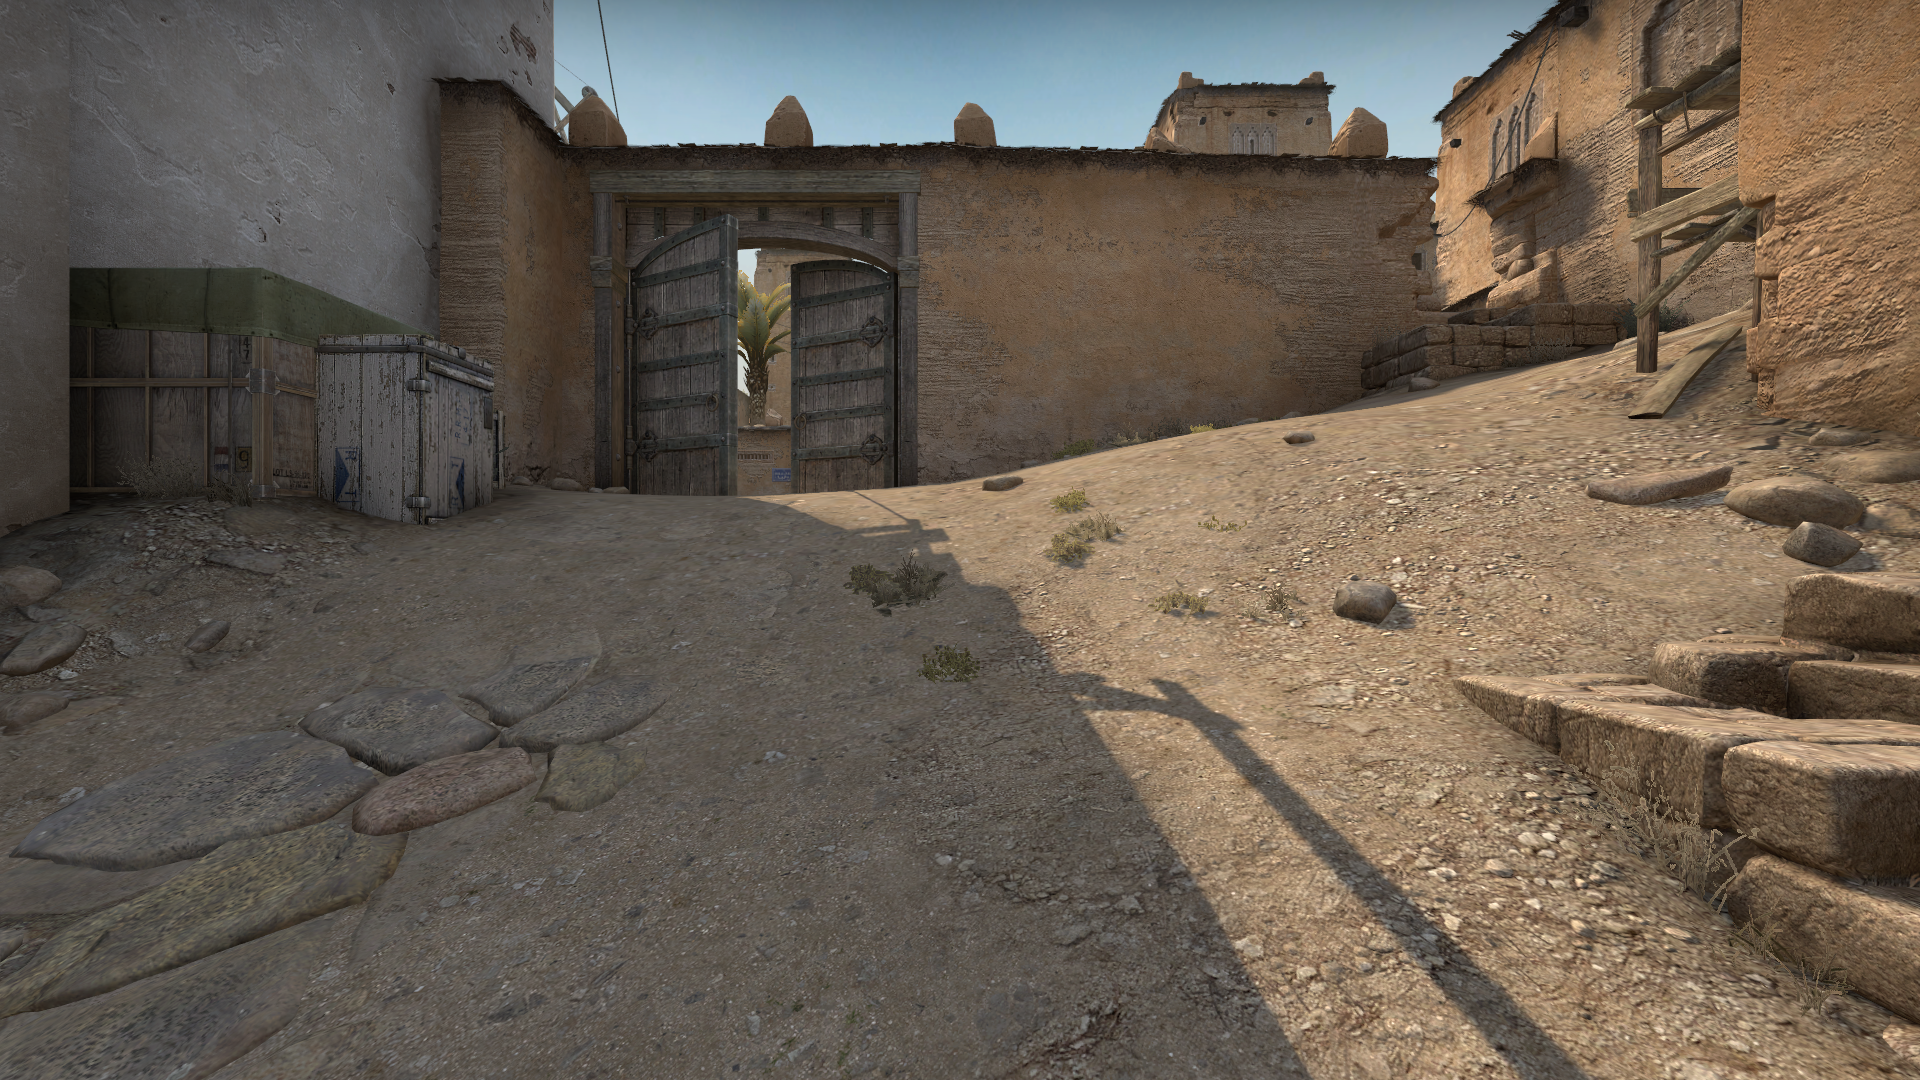
Map: de_dust2